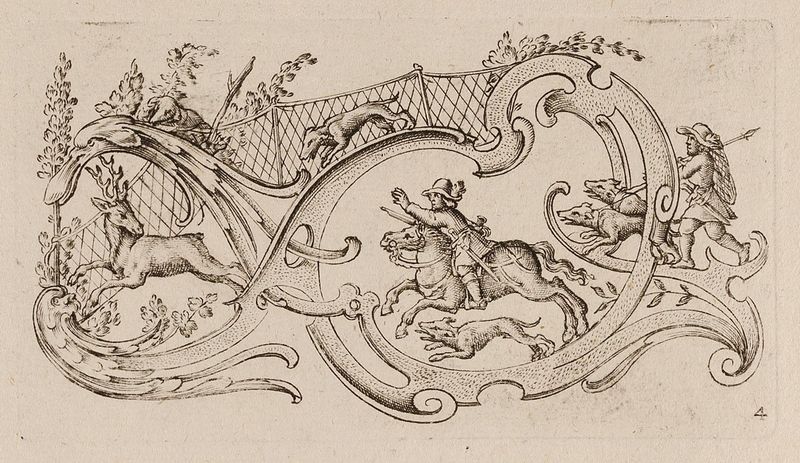
Titel: Groteske aus der Folge 'Neües Groteschgen-Büchlein'
Künstler: Johann Smisek
Standort: Hamburg
Institution: Museum für Kunst und Gewerbe Hamburg
Schlagwörter: baum, bäume, männer, hund, hunde, pferd, papier, grafik, graphik, ornamente, fotografie, photographie, druck, druckgraphik, druckgrafik, radierung, jagd, schnörkel, hirsch, hirsche, jäger, speer, jagen, groteske, wasserzeichen, reproduktionen, druckerzeugnisse, schweifwerk, ornamentstich, vorlageblätter